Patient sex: M
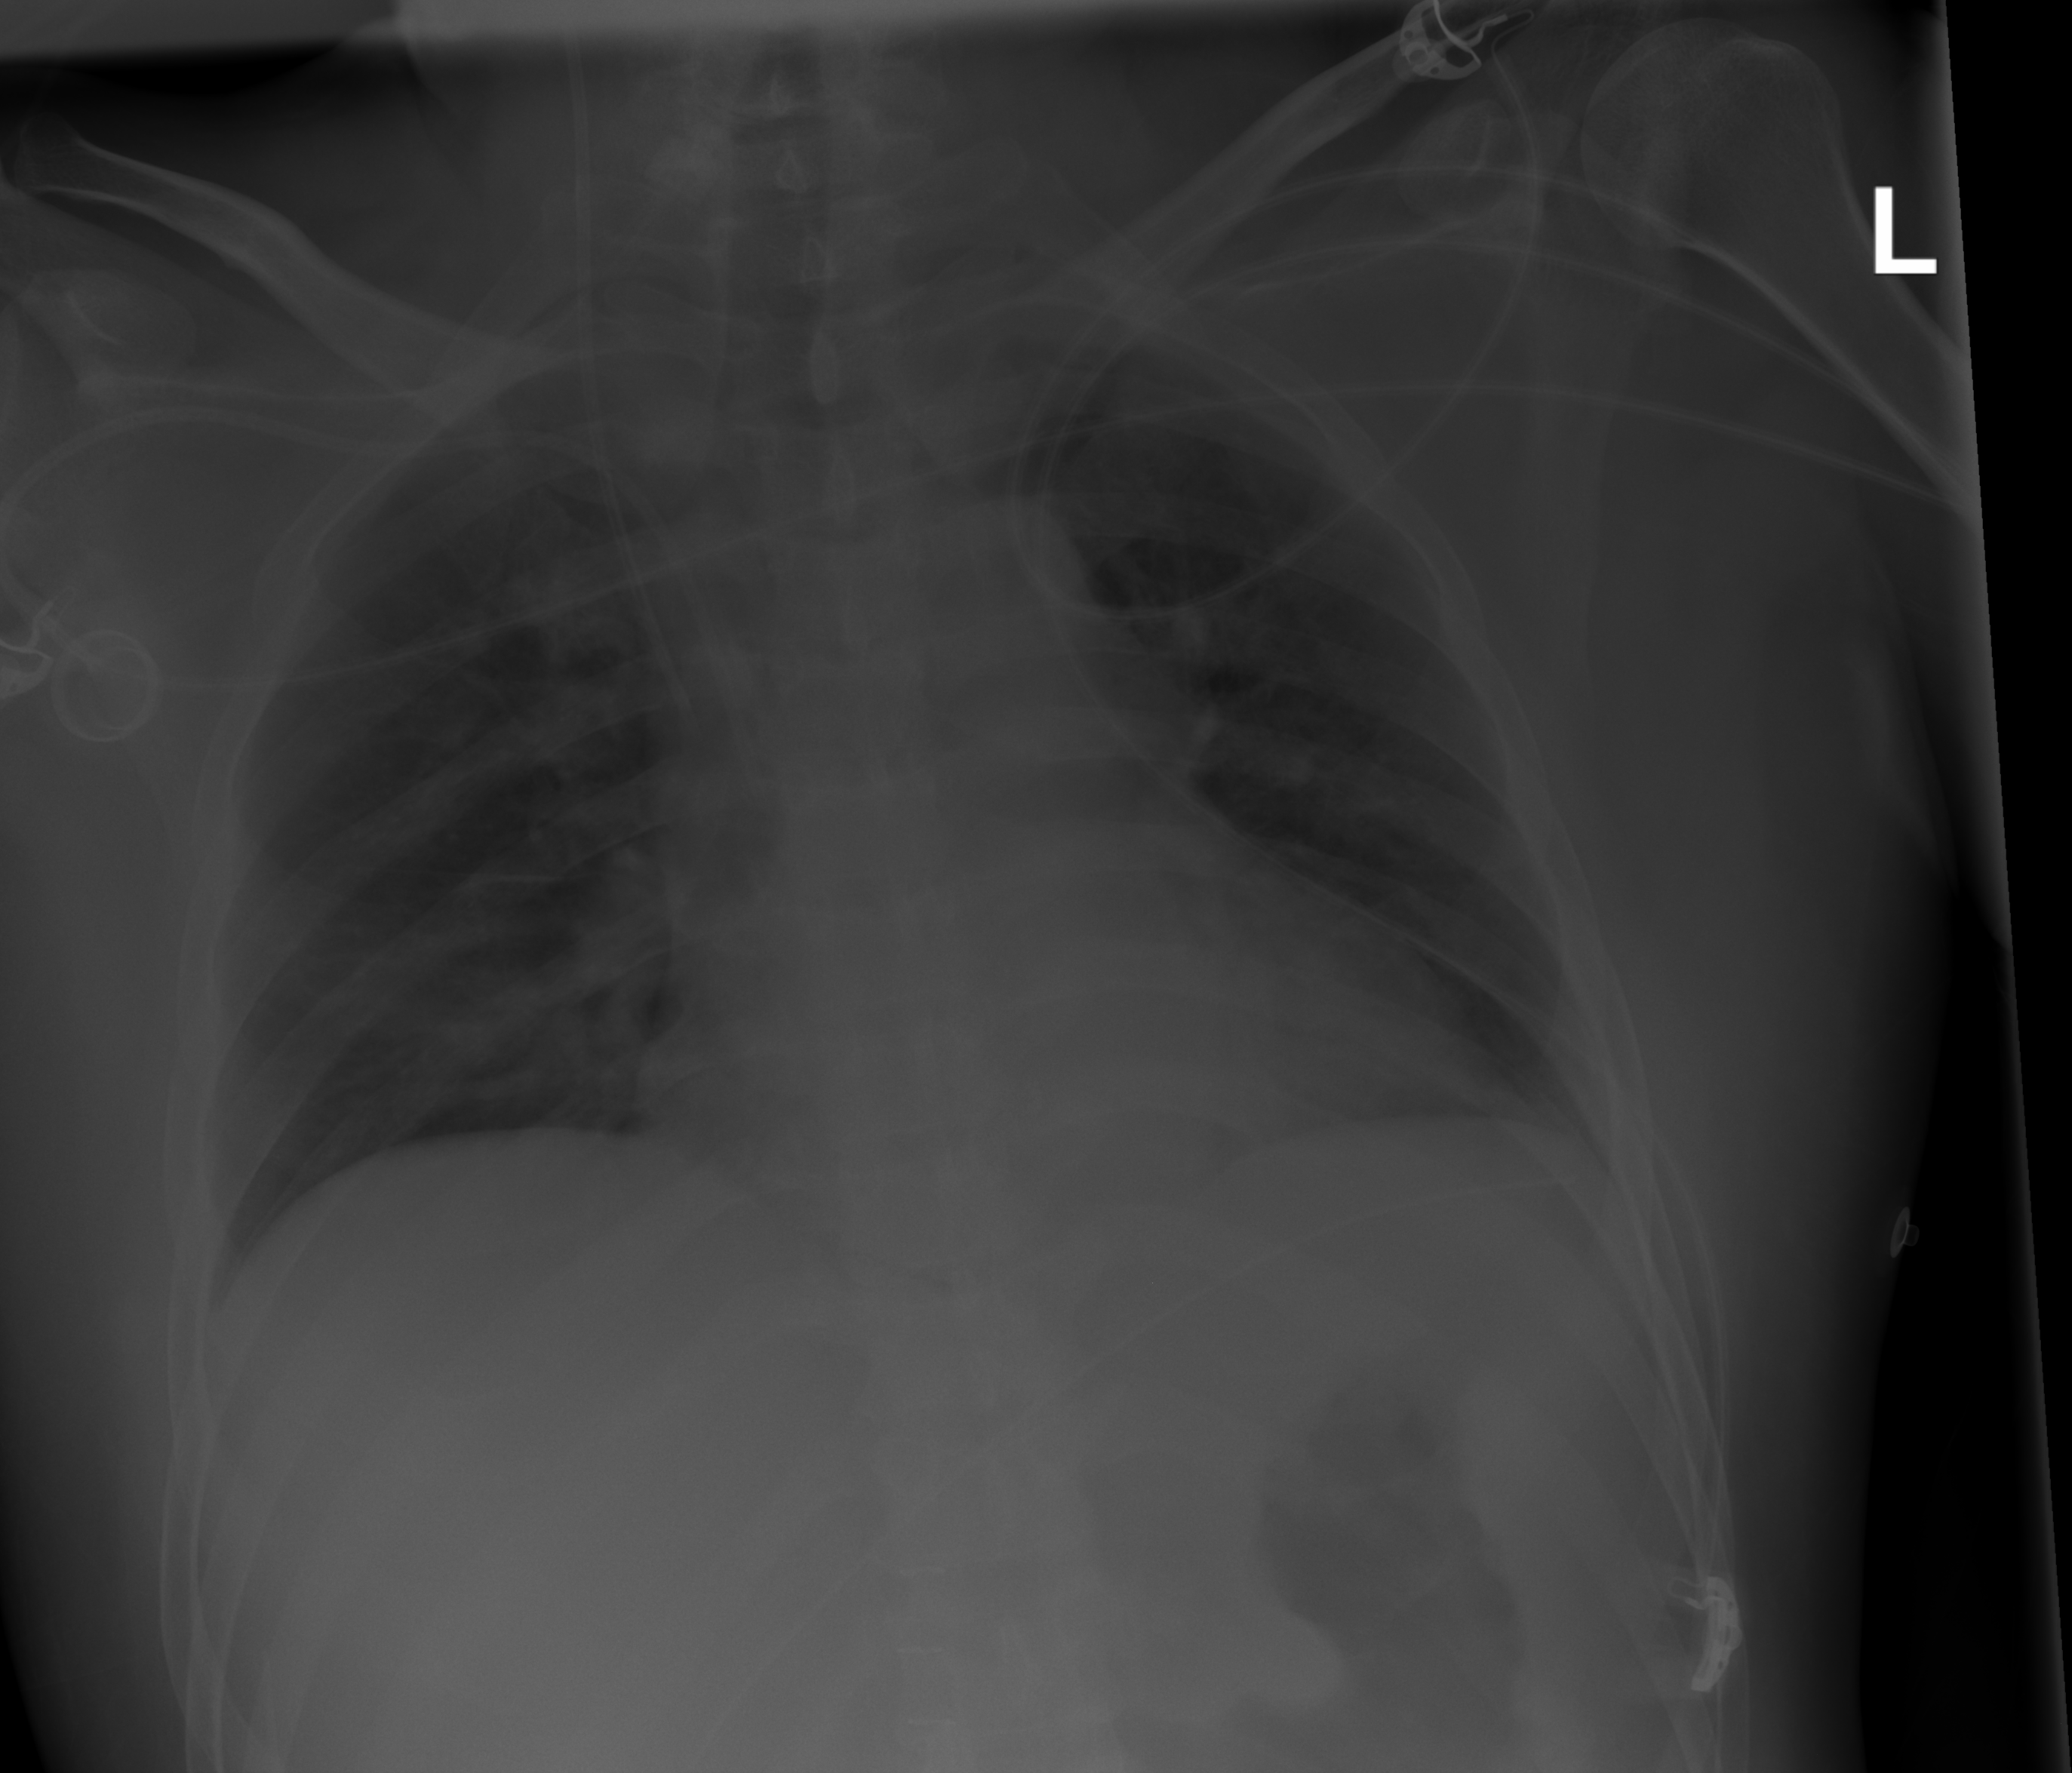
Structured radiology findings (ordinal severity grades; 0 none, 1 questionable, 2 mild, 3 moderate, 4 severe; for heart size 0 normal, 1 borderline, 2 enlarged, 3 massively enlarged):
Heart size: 0
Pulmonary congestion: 0
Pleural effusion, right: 0
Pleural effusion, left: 0
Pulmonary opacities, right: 0
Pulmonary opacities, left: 0
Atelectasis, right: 2
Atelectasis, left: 2